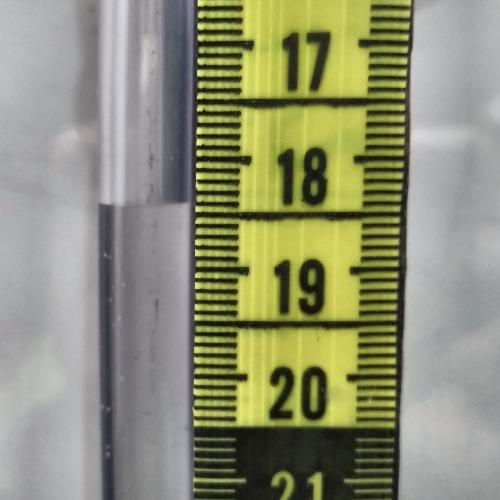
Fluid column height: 18.4 cm